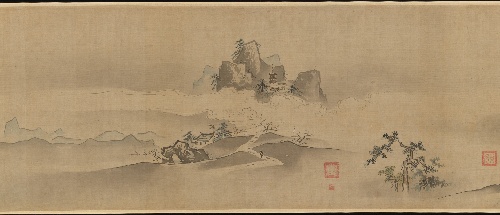
Title: 狩野常信筆　潇湘八景図巻|Eight Views of the Xiao and Xiang Rivers
Artist: Kano Tsunenobu
Artist bio: Japanese, 1636–1713
Date: late 17th–early 18th century
Object type: Handscroll
Classification: Paintings
Medium: Handscroll; ink and color on silk
Culture: Japan
Period: Edo period (1615–1868)
Dimensions: 12 3/4 in. × 16 ft. 1 1/4 in. (32.4 × 490.9 cm)
Department: Asian Art
Credit line: Purchase, Fletcher Fund and J. Pierpont Morgan Gift, 1926
Accession year: 1926
Repository: Metropolitan Museum of Art, New York, NY
Tags: Mountains|Landscapes